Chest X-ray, PA view. Patient: 71 years old, sex M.
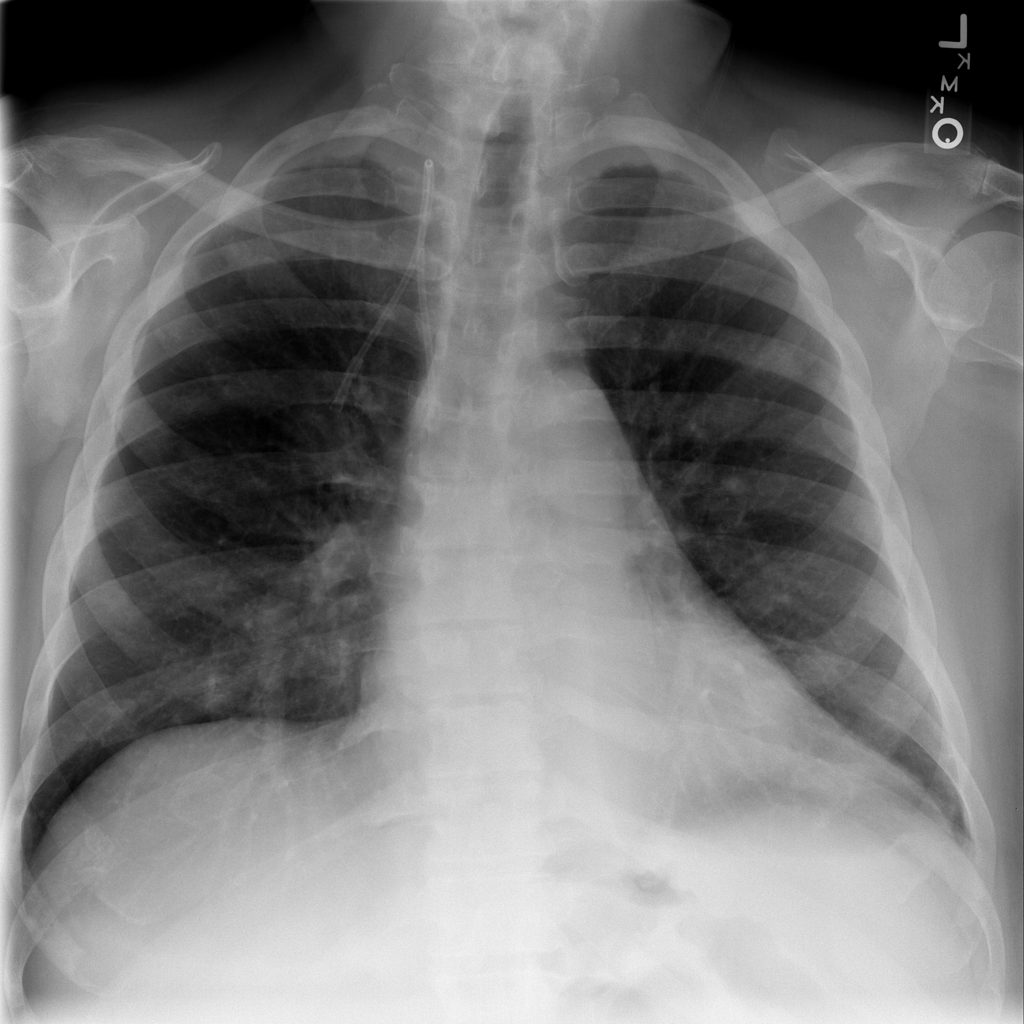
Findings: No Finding